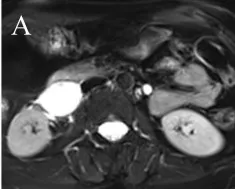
MRI and pathological features of retroperitoneal anastomosing hemangioma. (A) T2-weighted image.
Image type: radiology (mri)